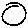
Label: circle